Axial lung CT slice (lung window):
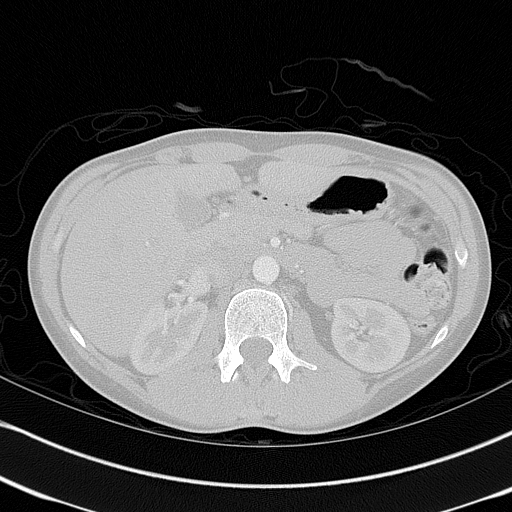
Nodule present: no